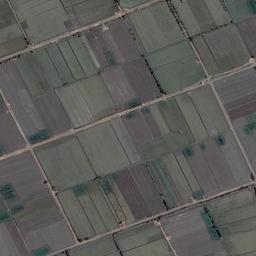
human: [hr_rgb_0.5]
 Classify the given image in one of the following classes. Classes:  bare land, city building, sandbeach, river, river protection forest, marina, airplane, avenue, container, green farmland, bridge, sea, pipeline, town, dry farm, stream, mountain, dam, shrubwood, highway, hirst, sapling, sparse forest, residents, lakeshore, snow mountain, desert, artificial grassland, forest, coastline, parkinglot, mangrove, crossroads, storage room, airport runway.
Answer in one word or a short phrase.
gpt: green farmland